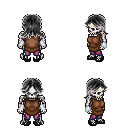
a pixel art fantasy rpg character, male body template, skeleton, brown tunic, magenta pants, gray loose hair, white cloth bracers, ghillies, four views (front, back, left, right), 2x2 character sprite sheet, small pixel art, hard edges, no anti-aliasing